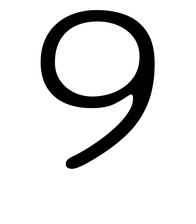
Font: Gluten_ExtraLight